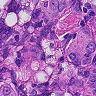
Metastatic tissue present: yes